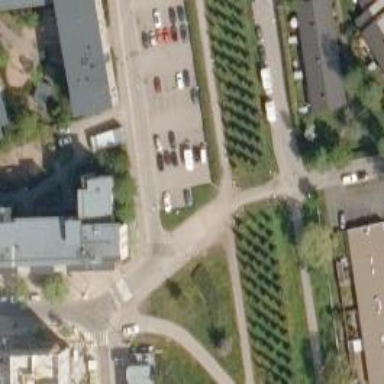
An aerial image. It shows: Asphalt cycleway.